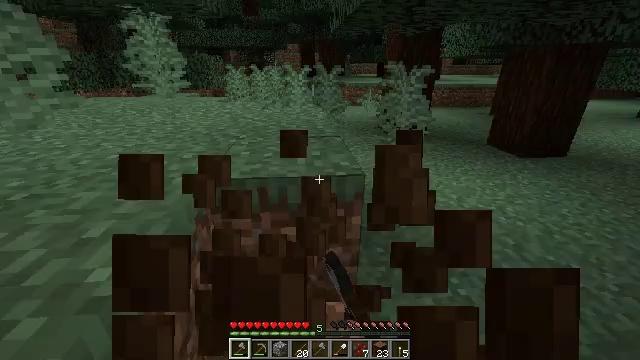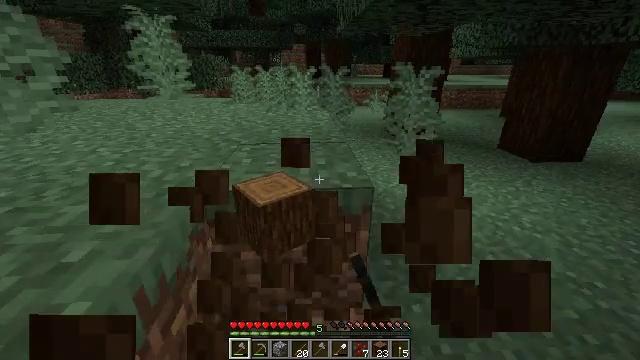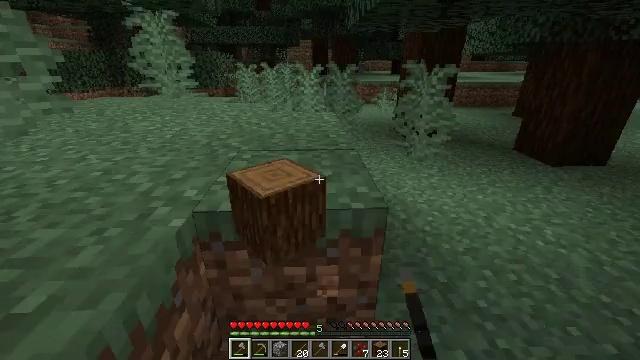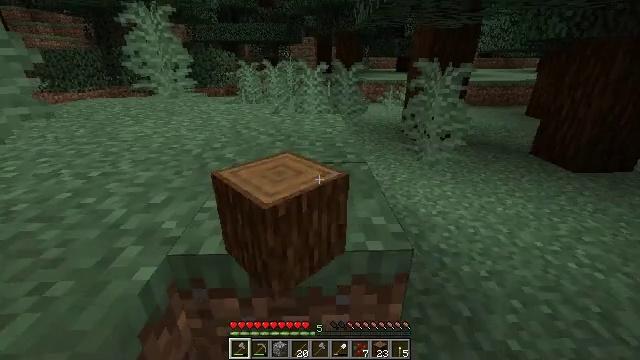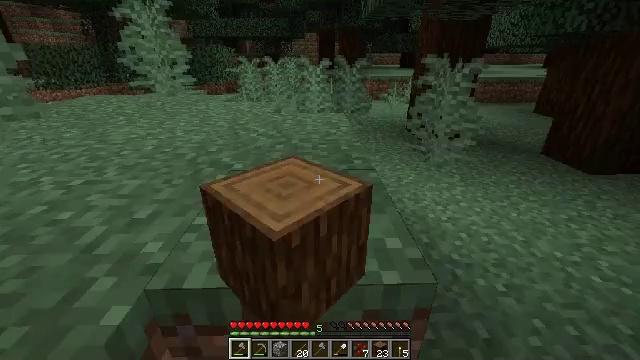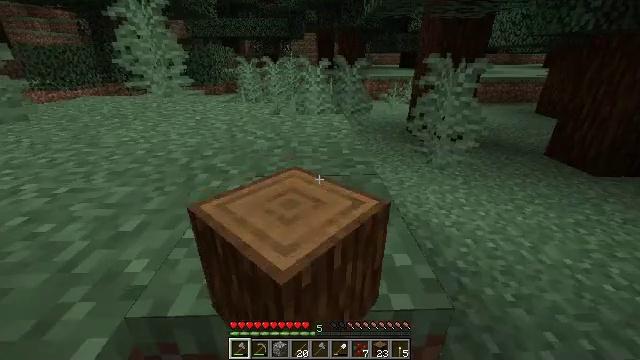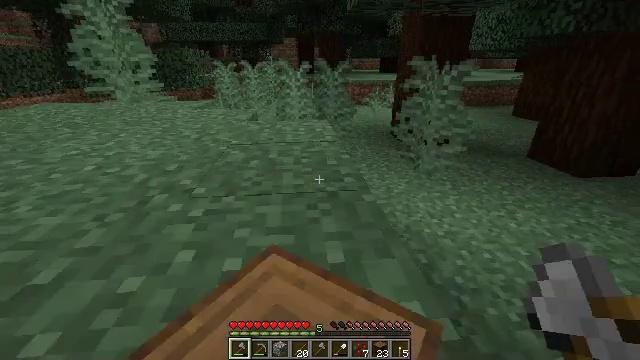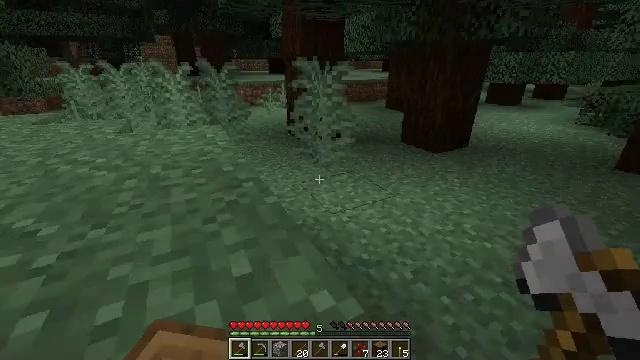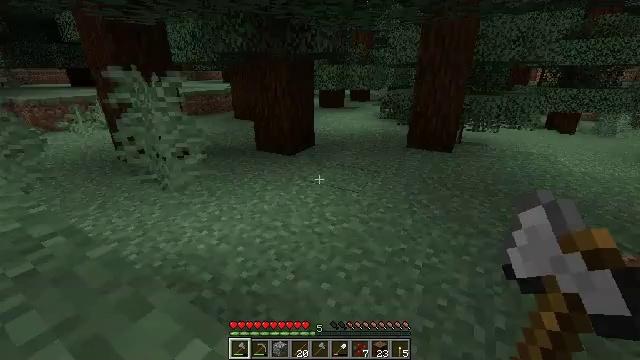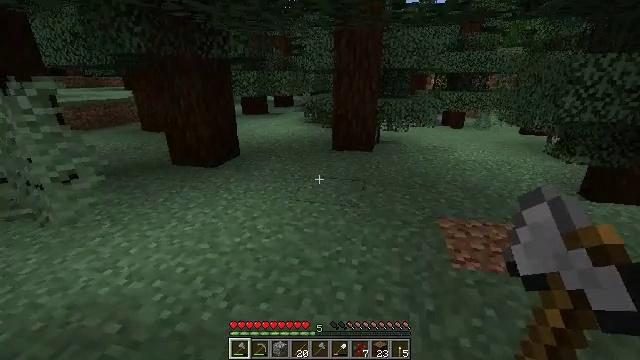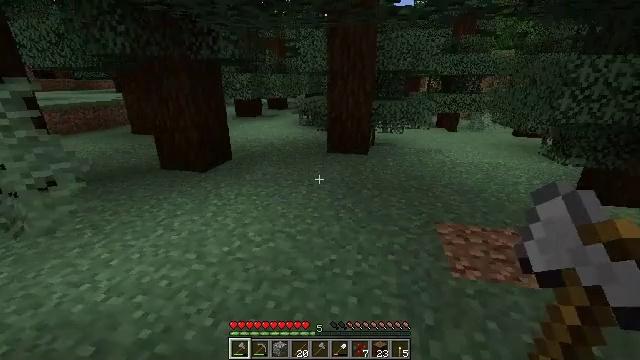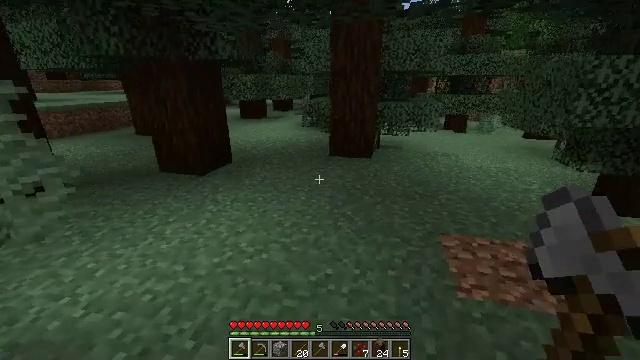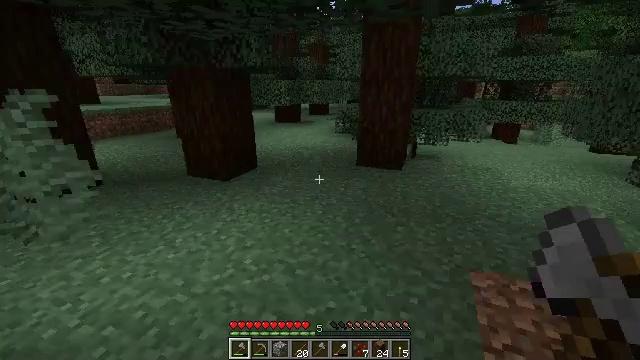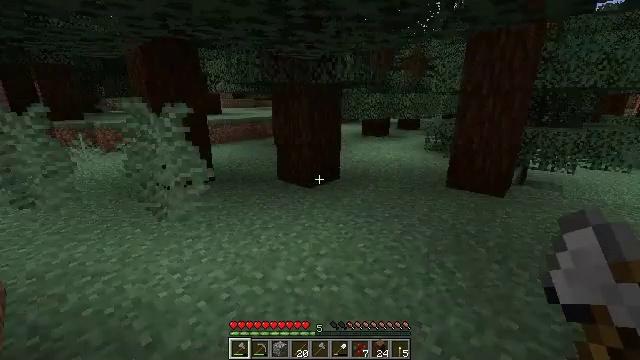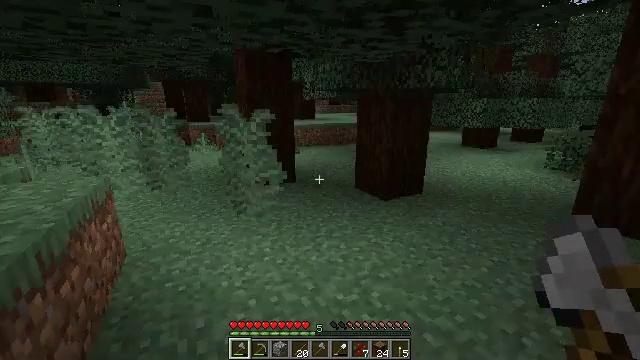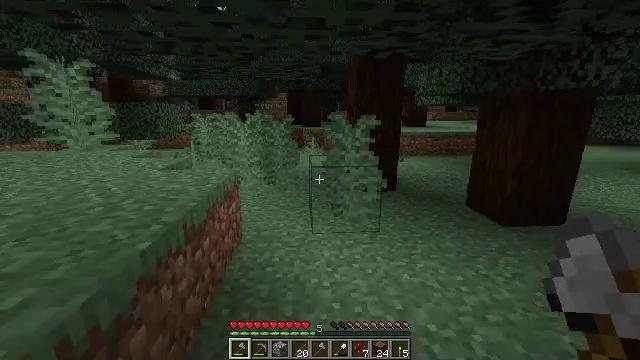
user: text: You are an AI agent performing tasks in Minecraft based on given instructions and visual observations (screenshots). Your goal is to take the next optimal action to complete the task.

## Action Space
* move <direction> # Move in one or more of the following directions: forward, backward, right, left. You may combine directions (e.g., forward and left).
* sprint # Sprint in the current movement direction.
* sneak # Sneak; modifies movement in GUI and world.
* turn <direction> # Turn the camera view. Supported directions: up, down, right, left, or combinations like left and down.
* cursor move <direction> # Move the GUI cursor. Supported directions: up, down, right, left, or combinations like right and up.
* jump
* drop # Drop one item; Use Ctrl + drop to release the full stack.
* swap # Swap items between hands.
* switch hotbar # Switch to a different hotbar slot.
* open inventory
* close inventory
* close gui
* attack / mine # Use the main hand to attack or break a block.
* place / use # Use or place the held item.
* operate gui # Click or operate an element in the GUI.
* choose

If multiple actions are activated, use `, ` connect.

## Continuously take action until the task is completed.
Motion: motion action
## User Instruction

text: Attack the large fern to gather it.
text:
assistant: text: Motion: move forward, turn left
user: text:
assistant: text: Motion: move forward, turn left
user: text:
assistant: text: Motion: move forward
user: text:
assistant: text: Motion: move forward
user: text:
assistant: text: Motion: move forward
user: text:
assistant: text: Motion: move forward, turn right
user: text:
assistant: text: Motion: move forward, turn right
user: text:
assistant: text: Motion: move forward, turn right and up
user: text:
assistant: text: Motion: move forward, turn right and up
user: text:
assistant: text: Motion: move forward and move right, turn right
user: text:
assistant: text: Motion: move forward and move right, turn left
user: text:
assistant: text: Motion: move forward and move right, turn left and up
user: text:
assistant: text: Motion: move forward and move right, turn left and up
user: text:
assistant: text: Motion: move forward, turn left and up
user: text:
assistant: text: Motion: move forward, turn left and up
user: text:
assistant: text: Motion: move forward
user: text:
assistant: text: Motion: move forward
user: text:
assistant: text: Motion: move forward
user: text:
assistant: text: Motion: move forward
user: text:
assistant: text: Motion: move forward, turn left
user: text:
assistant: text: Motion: move forward, turn left
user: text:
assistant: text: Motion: move forward, turn left
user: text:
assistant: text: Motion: move forward, turn left
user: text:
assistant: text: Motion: move forward, turn left
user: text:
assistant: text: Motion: move forward, turn left
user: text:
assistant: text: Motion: move forward, turn left
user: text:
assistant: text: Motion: move forward
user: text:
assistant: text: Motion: move forward
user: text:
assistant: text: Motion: move forward
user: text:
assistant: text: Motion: move forward